Question: I have a 'QGraphicsPathItem' in Qt (using the PySide bindings in Python) where there is a big rectangle and a smaller rectangle inside. Because of the default filling rule ('Qt.OddEvenFill') the inner rectangle is transparent. This effectively draws a shape with a hole.
Now I want to listen to mouse events like enter, leave, click, ... My simple approach of implementing 'hoverEnterEvent', .. of 'QGraphicsItem' does not create mouse events when moving over the hole because the hole is still part of the item even if it is not filled.
I want to have a 'QGraphicsItem' derivative that displays a custom shape whose outline is defined by a 'QPainterPath' or one or several polygons and that can have holes and when the mouse enters a hole this is regarded as outside of the shape.
Example shape with a hole (when the mouse is in the inner rectangle it should be regarded as outside of the shape and mouse leave events should be fired):

However the solution should also work for arbitrary shapes with holes.
Example code in PySide/Python 3.3
'''
from PySide import QtCore, QtGui
class MyPathItem(QtGui.QGraphicsPathItem):
def __init__(self):
super().__init__()
self.setAcceptHoverEvents(True)
def hoverEnterEvent(self, event):
print('inside')
def hoverLeaveEvent(self, event):
print('outside')
app = QtGui.QApplication([])
scene = QtGui.QGraphicsScene()
path = QtGui.QPainterPath()
path.addRect(0, 0, 100, 100)
path.addRect(25, 25, 50, 50)
item = MyPathItem()
item.setPath(path)
item.setBrush(QtGui.QBrush(QtCore.Qt.blue))
scene.addItem(item)
view = QtGui.QGraphicsView(scene)
view.resize(200, 200)
view.show()
app.exec_()
'''
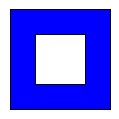
Answer: It seems that method 'shape' from 'QGraphicsItem' by default <URL>. Its returned path is used to determine if a position is inside or outside of a complex shape. However in case of a 'QGraphicsPathItem' we already have a path and returning this instead of the bounding rectangle could solve the problem. And to my surprise it does.
Just add these two lines to the 'QGraphicsPathItem' derivative from the question.
'''
def shape(self):
return self.path()
'''